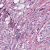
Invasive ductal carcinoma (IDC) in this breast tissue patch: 1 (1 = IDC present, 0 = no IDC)